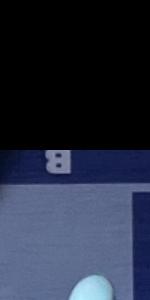
Label: Empty